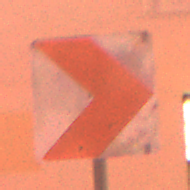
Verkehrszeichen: RichtungstafelnInKurvenKleinLinks
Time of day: Night
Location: Outdoor (Urban)
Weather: Overcast
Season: Winter
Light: Artificial